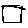
Label: square